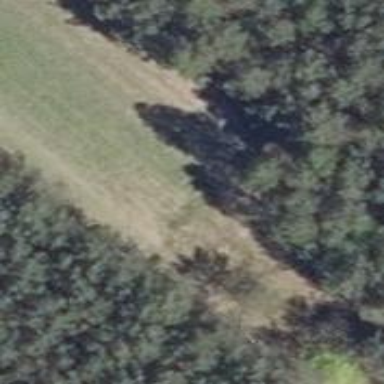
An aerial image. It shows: Hunting stand.